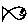
Label: fish